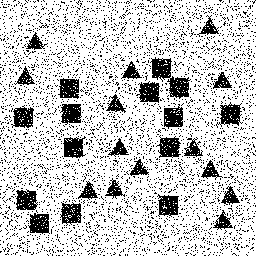
Squares: 14
Triangles: 14
Stars: 0
Total shapes: 28